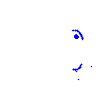
Particle: kaon